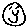
Label: smiley face